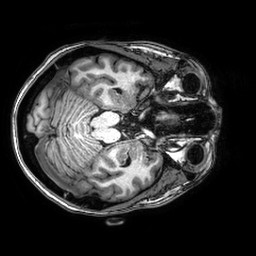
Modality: T1w
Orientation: axial
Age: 40
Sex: female
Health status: healthy